Question: I am using Google Maps v3 to geocode addresses on a site and it works fine in all browsers except, apparently, on mobile devices. More specifically, right now I am merely trying to fix it for IOS devices (iPad/iPhone/iPod Touch).
The map application itself appears to be loading because I can see the Google logo, the Terms of Use link, the Map and Satellite buttons, and even the little street view icon (which is grayed out by the way).
Below is a screenshot of what the map looks like on the iPad. Can anyone point me in the right direction of what might be causing this or how to debug it on IOS devices?

Thanks!
---
EDIT
Below is the core part of the code being used to render the map.
'''
function renderMap(elem, lat, lng) {
lat = (null == lat || undefined == lat) ? -14.397 : lat;
lng = (null == lng || undefined == lng) ? 120.644 : lng;
var latlng = new google.maps.LatLng(lat, lng);
var map = new google.maps.Map(
document.getElementById(elem.attr('id')), {
zoom: 11,
center: latlng,
mapTypeId: google.maps.MapTypeId.ROADMAP
}
);
try {
var marker = new google.maps.Marker({ map: map, position: latlng });
} catch (err) {
MAP_ERRORS.push(err);
}
}
function initialize() {
var msie7 = (navigator.appVersion.indexOf('MSIE 7.') == -1)
? false : true;
if (true != msie7) {
$('#my-content-div' + ' > .gmap').each(function(index) {
// these are hidden divs that contain these values
var lat = $(this).parent().find('.lat').html();
var lng = $(this).parent().find('.lng').html();
renderMap($(this), lat, lng);
});
}
}
initialize();
'''
---
EDIT 2
I think I may have just discovered the problem. It appears that the iPad is trying to convert the hidden latitude into a . I used a JS trick to view the page source on the iPad and specifically for the latitude (I think because it's a positive number) Safari converted it into a link! The source appears as follows:
'''
<!-- iPad source -->
<span class="hidden lat">
<a href="tel:36.783760070801">36.783760070801</a>
</span>
'''
And in all other browsers where it , the source looks like it :
'''
<!-- Firefox 10.0.2 source (CORRECT) -->
<span class="hidden lat">36.783760070801</span>
'''
Any new ideas?
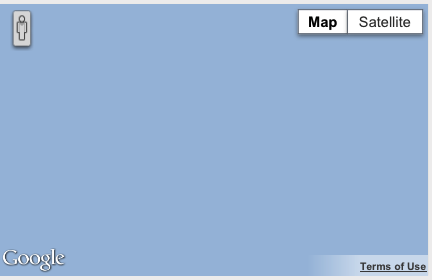
Answer: After finally getting to view the page source on the iPad I was able to deduce the problem down to the hidden latitude link which iPad Safari was converting into a phone number. I searched Stack Overflow and found this: <URL>
'''
<meta name="format-detection" content="telephone=no">
'''
And that fixed it.
Thanks to everyone for their help!